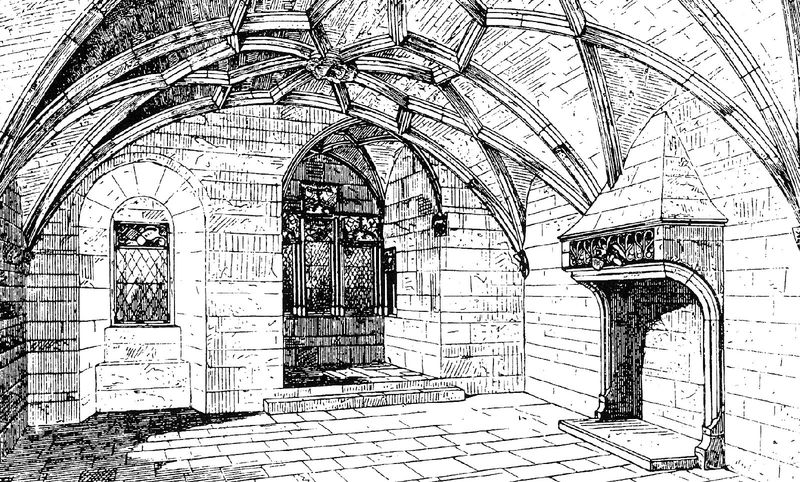
Titel: Ganerbenburg Eltz an der Mosel, Palas  des Hauses Groß-Rodendorf, erstes Obergeschoss
Standort: (D RP), Eltz an der Mosel (EU - D - RP)
Schlagwörter: schatten, weiß, fenster, glas, licht, marmor, raum, schwarz, skizze, säulen, zeichnung, zimmer, dach, gebäude, schloss, wand, architektur, stein, steine, innenraum, kirche, boden, interieur, decke, innen, gotik, kamin, bogen, perspektive, pflaster, mauer, grafik, bank, saal, rundbogen, kuppel, stuck, balken, stufe, stufen, erker, keller, nische, gewölbe, burg, stern, rippen, schwarz-weiß, schlussstein, sims, ziegelsteine, gotisch, kreuzgewölbe, kreuzgratgewölbe, mittelalter, plan, esse, steinboden, streben, netz, holzbalken, steinhaus, fesnter, fensternische, feuerstelle, zeichung, kriche, krypta, rundbogenfenster, sterngewölbe, butzen, kemenate, gewälbe, steingebäude, architektur#, kemmenate, kupferstich, portal